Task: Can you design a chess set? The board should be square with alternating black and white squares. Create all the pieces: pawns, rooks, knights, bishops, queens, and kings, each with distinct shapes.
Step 1068:
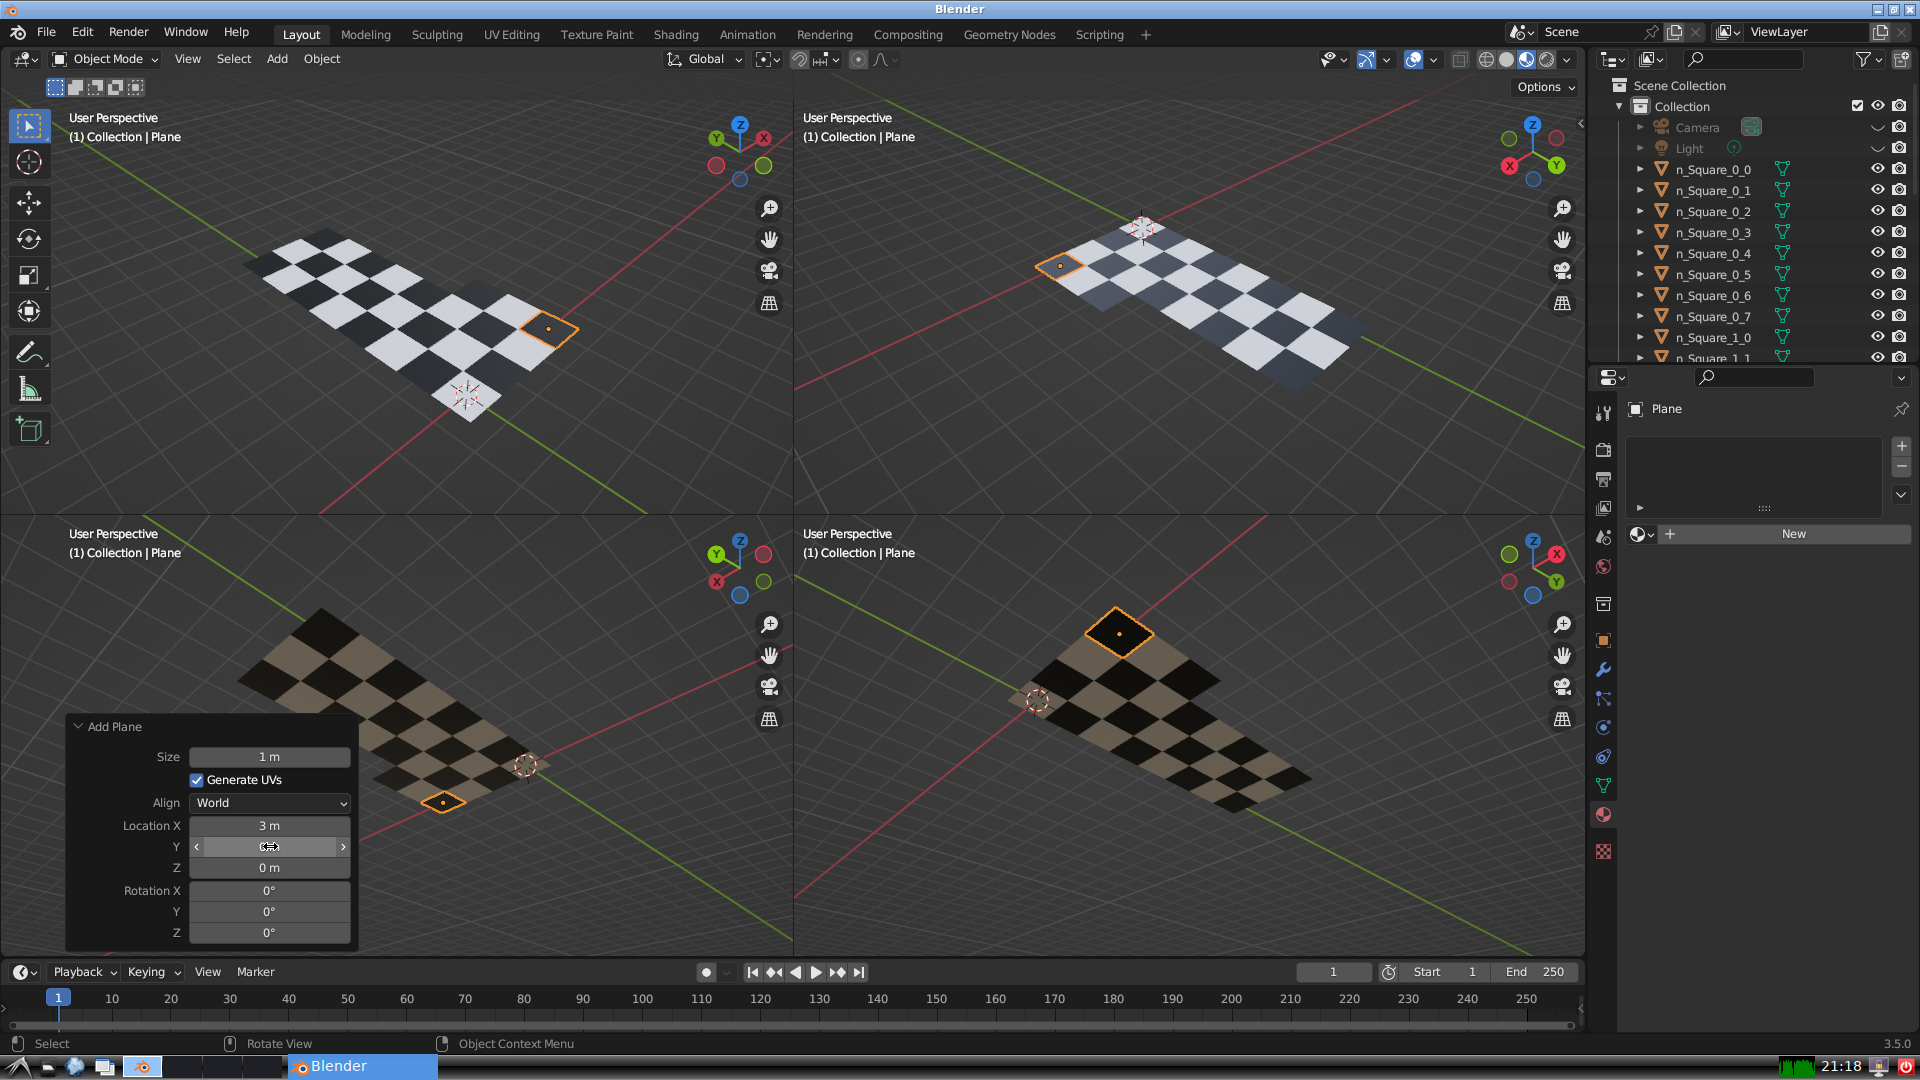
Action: click: no